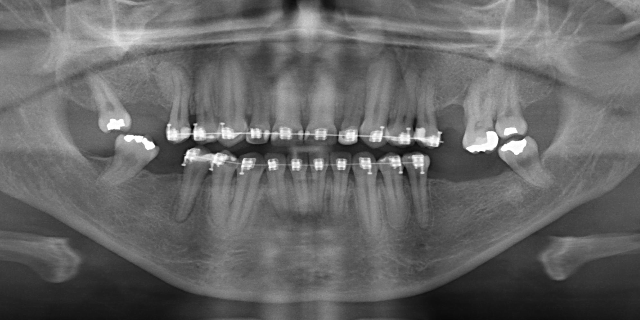
adult